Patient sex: F
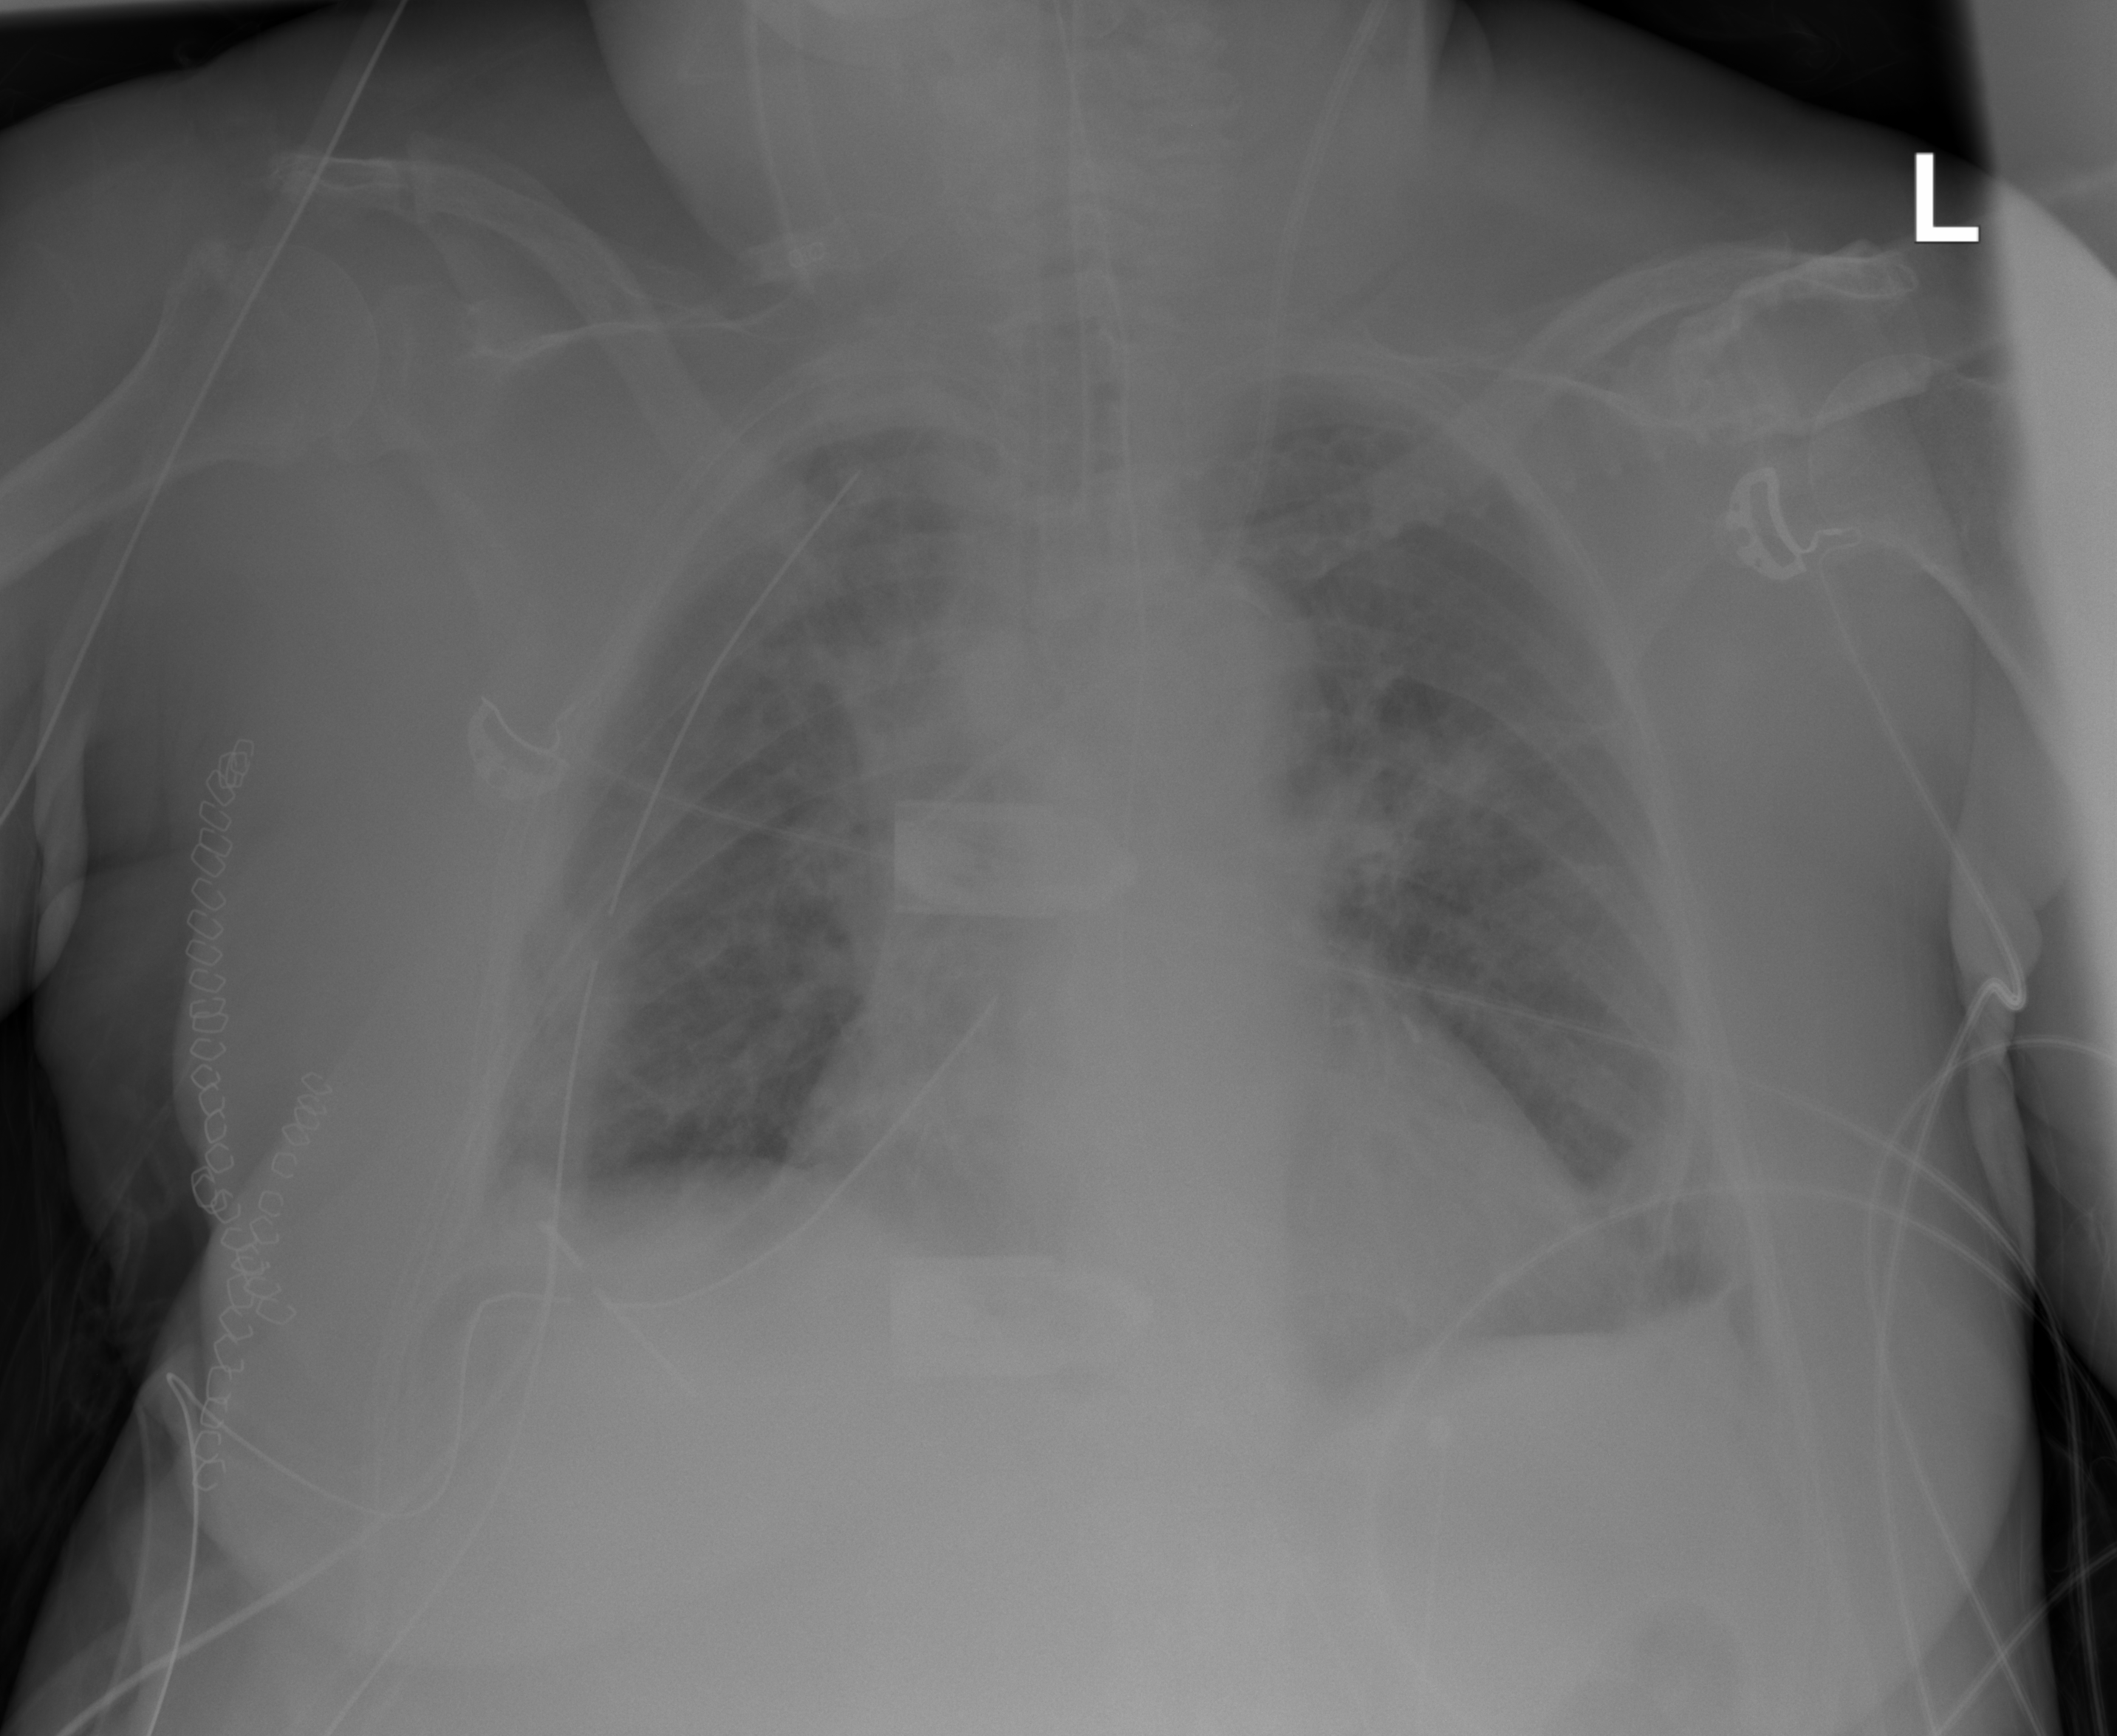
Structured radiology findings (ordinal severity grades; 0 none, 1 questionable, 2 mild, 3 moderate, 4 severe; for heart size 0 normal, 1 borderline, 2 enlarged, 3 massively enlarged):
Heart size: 2
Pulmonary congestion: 2
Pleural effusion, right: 1
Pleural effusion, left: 1
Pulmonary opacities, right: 2
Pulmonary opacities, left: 2
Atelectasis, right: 1
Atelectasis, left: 2